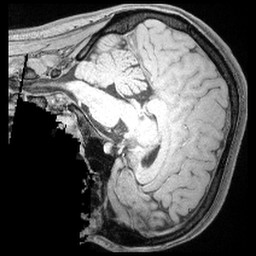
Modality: T1w
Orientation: sagittal
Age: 19
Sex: female